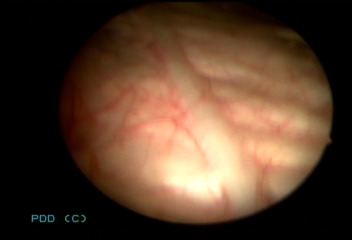
Modality: WLC
Class: Normal mucosa
Bladder cancer association: No